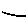
Label: line